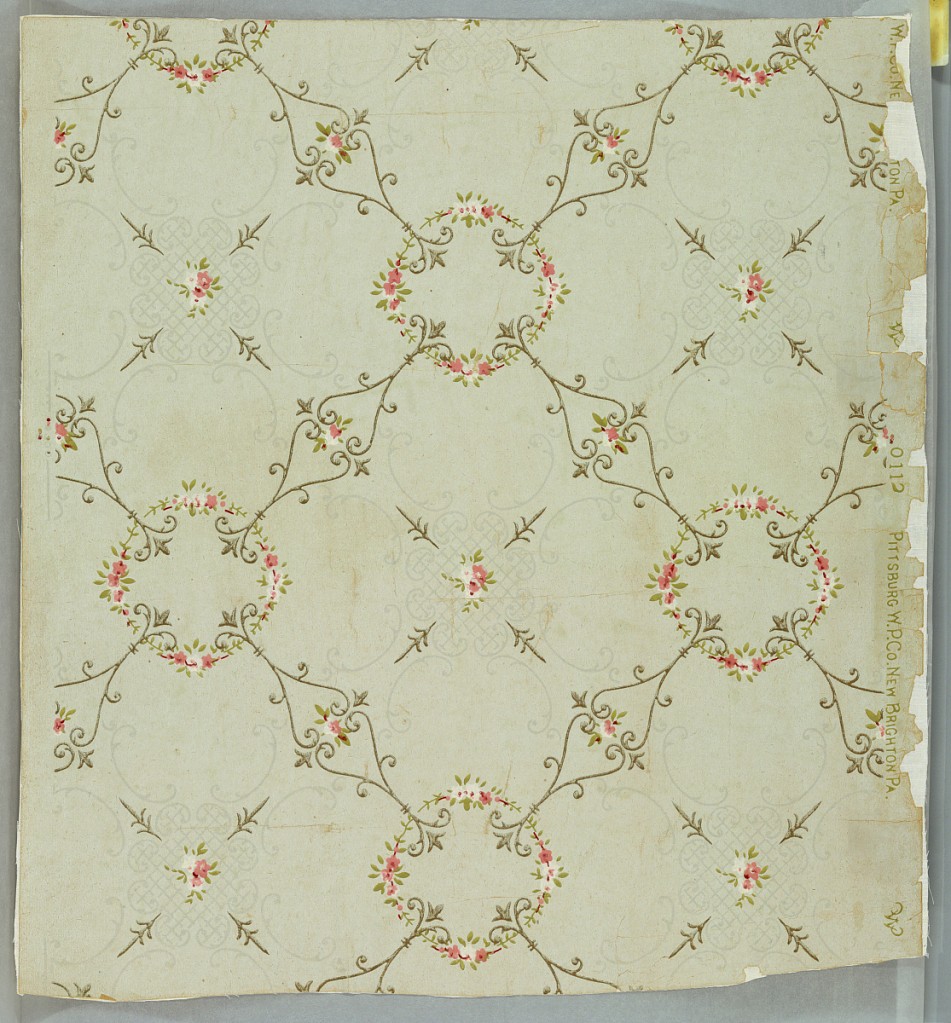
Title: Ceiling paper
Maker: Pittsburg W.P. Co., 1896 – 1915
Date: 1890
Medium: Machine-printed
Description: Fine network formed by delicate geometrical scrolls embellished with small floral ropes and flower clusters. Printed in gold, silver, pink, green, white on pale blue ground.